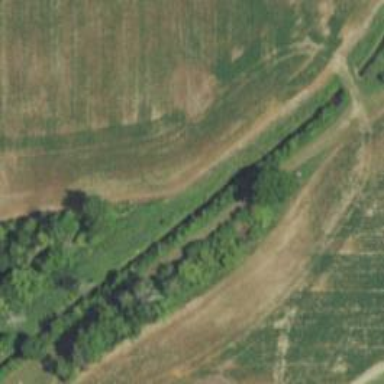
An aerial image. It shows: Abandoned railway with historical significance.